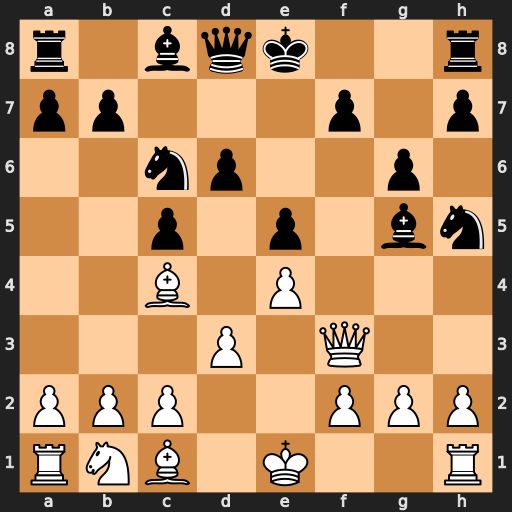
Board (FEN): r1bqk2r/pp3p1p/2np2p1/2p1p1bn/2B1P3/3P1Q2/PPP2PPP/RNB1K2R
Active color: w
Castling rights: KQkq
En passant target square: -
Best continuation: Qxf7#